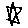
Label: star